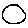
Label: circle